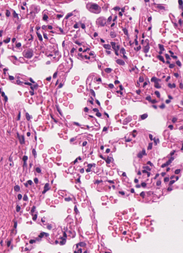
Tumor epithelial tissue: no
Tumor-associated stroma tissue: no
Normal tissue: yes